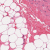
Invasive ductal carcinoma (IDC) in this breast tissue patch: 0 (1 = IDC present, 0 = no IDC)